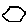
Label: hexagon